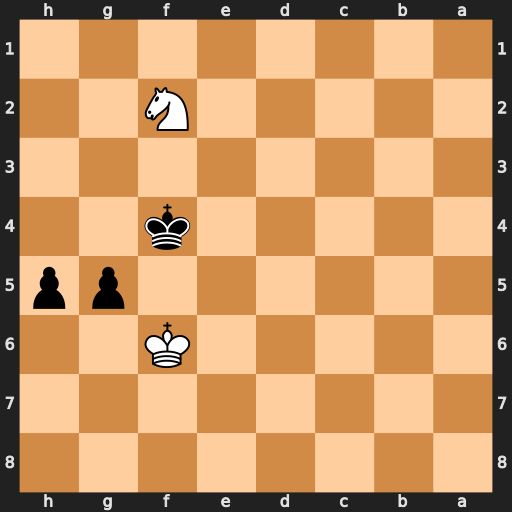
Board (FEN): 8/8/5K2/6pp/5k2/8/5N2/8
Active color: b
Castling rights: -
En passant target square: -
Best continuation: g4 Nd3+ Ke4 Nc5+ Ke3 Kg5 g3 Kxh5 g2